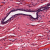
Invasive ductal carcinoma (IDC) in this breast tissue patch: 0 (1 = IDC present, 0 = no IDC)